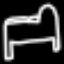
Label: bed